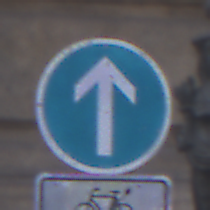
Verkehrszeichen: VorgeschriebeneFahrtrichtungGeradeaus
Zusatzzeichen unten: EinspurigeFahrzeugeFrei6
Umgebung: Outdoor, Urban
Tageszeit: SunriseSunset
Wetter: PartlyCloudy
Licht: Natural
Jahreszeit: NotSpecified
Kontrast: LowContrast